Question: Here I have google visualisation DataTable:
So i have this code:
'''
function drawTroskovnik() {
// Create and populate the data table.
var JSONObject = $.ajax({
url: 'getTroskovnik.php', // make this url point to the data file
dataType: 'json',
data:{id_akt:ajdi},
async: false,
type: 'POST',
}).responseText;
var data = new google.visualization.DataTable(JSONObject, 0.5);
for (var y = 0, maxrows = data.getNumberOfRows(); y < maxrows; y++) {
for (var x = 1, maxcols = data.getNumberOfColumns(); x < maxcols; x++) {
data.setValue(y, x, '<input id="costRedovi" class="form-control" value="'+data.getValue(y,x)+'">');
}
}
for (var y = 0, maxrows = data.getNumberOfRows(); y < maxrows; y++) {
data.setValue(y, 0, '<input class="span2 form-control" id="pocetak1" size="16" type="text" value="'+data.getValue(y,0)+'" readonly>');
}
data.addColumn('string', 'Kontrole');
for (var y = 0, maxrows = data.getNumberOfRows(); y < maxrows; y++) {
var mc= data.getNumberOfColumns()-1;
data.setValue(y, mc, '<a data-toggle="modal" data-target="#update" href="#" class="btn btn-success"><i class="fa fa-pencil"></i> Details</a>');
}
new google.visualization.events.addListener(table, 'ready', function () {
google.visualization.events.addListener(table.getChart(), 'select', function () {
var selection = table.getChart().getSelection();
//HOW TO GET LABEL of COLUMN an DATE from row so to use it in ajax submit
$( "#costRedovi" ).focusout(function() {
$.ajax({
url: "update.php",
type: "POST",
async: true,
data: { columnName:HOW_to_get_column_name,datum:How_to_get_date_from_row_where_is_selected_cell?},
dataType: "html",
success: function(data) {
console.log(data);
},
});
})
}
});
});
// Create and draw the visualization.
visualization = new google.visualization.Table(document.getElementById('tpltroskovnik'));
visualization.draw(data, {'allowHtml': true, cssClassNames: 'nn' }});
}
'''
What I need to do?
Now I have each cell value into input field, so I can change it. I want on '.focusout' to run '.ajax' function to 'update' data in database, but to do this I need to 'get Column Label Name and date' (as you can see on photo - date is a '0' position in row...)
How I can get Column Label Name and date for cell which is on focusout ?
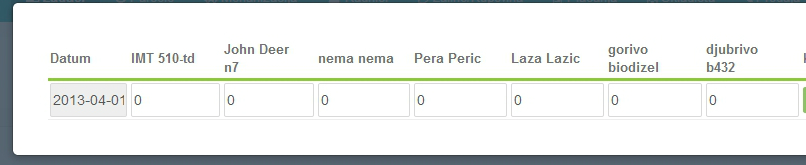
Answer: It was very easy to solve this problem, so I get columnLabel on new better way:
'''
for (var y = 0, maxrows = data.getNumberOfRows(); y < maxrows; y++) {
for (var x = 1, maxcols = data.getNumberOfColumns(); x < maxcols; x++) {
data.setValue(y, x, '<input id="costRedovi" kol="'+ data.getColumnLabel(x) +'" class="form-control" value="'+data.getValue(y,x)+'">');
}
}
'''
so the solution was: data.getColumnLabel(x), now every input has attribute 'kol' and now is easy to run ajax code when datatable is ready.